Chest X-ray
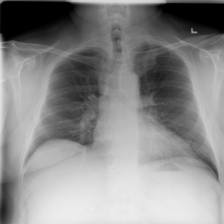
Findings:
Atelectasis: negative
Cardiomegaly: negative
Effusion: negative
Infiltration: negative
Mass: negative
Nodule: negative
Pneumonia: negative
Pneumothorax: negative
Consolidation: negative
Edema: negative
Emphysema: negative
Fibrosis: negative
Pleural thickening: negative
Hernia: negative